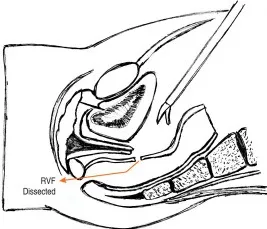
Schematic picture of the surgical procedure. C - RVF Dissected.
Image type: radiology (x_ray)